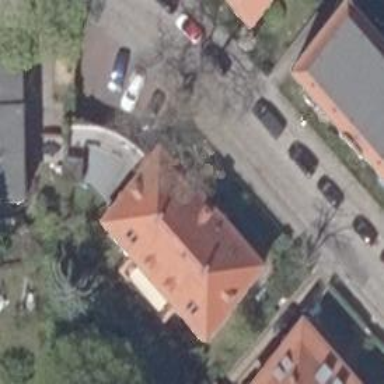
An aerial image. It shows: Hipped-roof apartment building with red roof tiles.